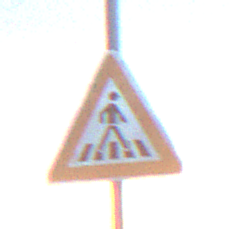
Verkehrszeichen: FussgaengerueberwegLinks
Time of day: SunriseSunset
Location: Outdoor (Beach)
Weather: PartlyCloudy
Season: NotSpecified
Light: Natural